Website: walmart
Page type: customer-info-address
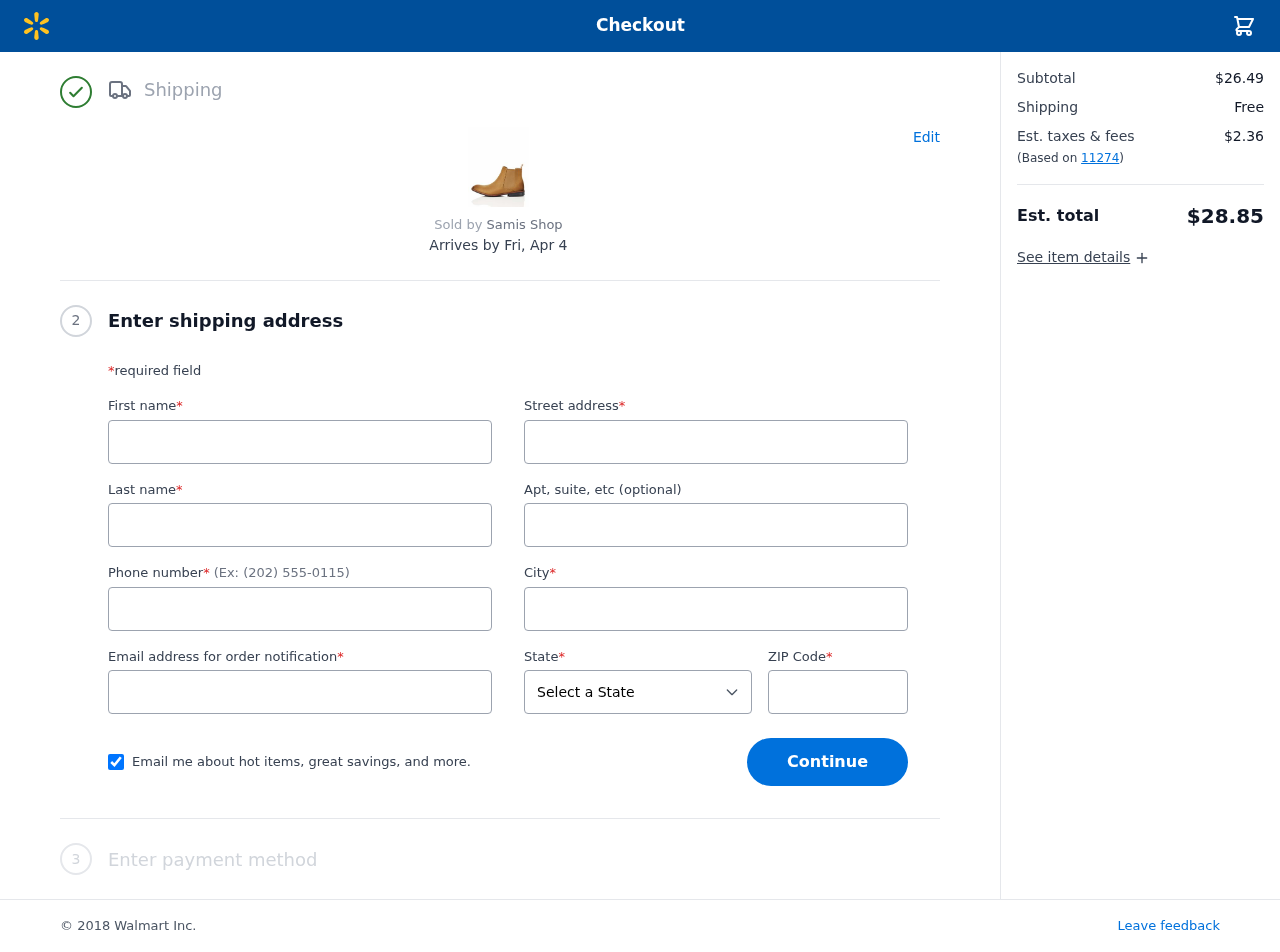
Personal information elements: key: PII_CITY
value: West Angelafurt
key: PII_EMAIL
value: melissa_rice@gmail.com
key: PII_FIRSTNAME
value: Melissa
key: PII_LASTNAME
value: Rice
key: PII_PHONE
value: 2904462070
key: PII_POSTCODE
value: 11274
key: PII_STATE
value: Iowa
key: PII_STREET
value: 92756 Jessica Island Apt. 206
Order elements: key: ORDER_DELIVERY_DATE
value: Fri, Apr 4
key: ORDER_SUBTOTAL
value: $26.49
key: ORDER_SHIPPING_COST
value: Free
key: ORDER_TAX
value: $2.36
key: ORDER_TOTAL
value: $28.85